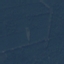
Land use / land cover: Forest